Interaction volume radius: 10 \u00c5
Interaction volume height: 45 \u00c5
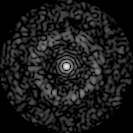
Disorder parameter: 0.8197